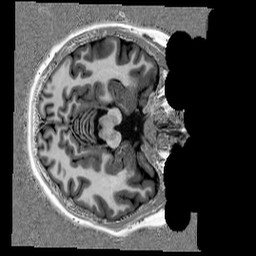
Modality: UNIT1
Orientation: axial
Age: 25
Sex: female
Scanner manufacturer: siemens
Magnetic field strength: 3 T
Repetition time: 5 s
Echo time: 0.00298 s